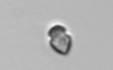
Label: Heterocapsa_rotundata